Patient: sex M, age 74
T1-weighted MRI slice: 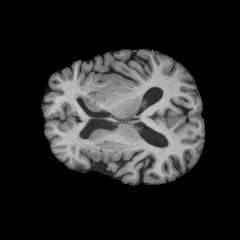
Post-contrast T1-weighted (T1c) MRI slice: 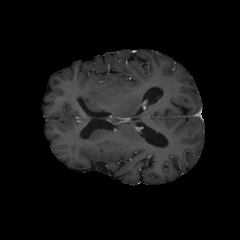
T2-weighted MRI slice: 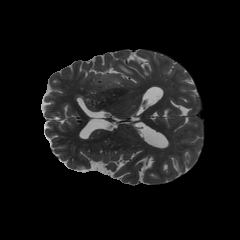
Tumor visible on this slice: yes
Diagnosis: Glioblastoma, IDH-wildtype
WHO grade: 4